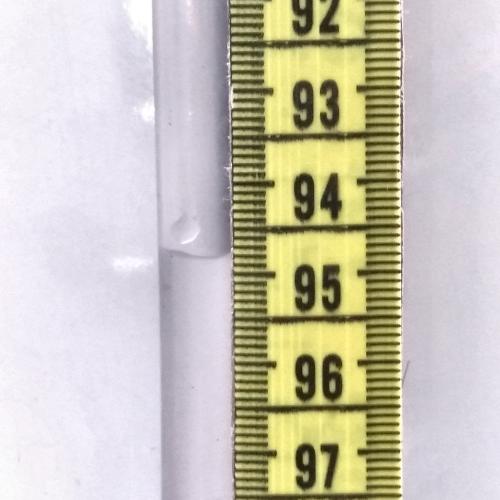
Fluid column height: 94.8 cm